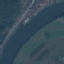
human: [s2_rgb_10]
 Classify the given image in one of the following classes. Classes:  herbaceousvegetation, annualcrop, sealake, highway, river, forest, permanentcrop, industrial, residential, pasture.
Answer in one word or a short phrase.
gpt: River